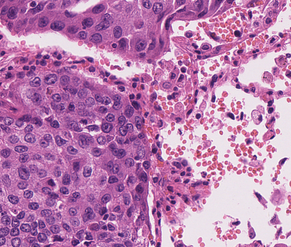
Tumor epithelial tissue: yes
Tumor-associated stroma tissue: yes
Normal tissue: no